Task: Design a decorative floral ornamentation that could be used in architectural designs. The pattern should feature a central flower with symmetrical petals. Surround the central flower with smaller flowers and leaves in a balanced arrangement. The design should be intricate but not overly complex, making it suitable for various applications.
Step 200:
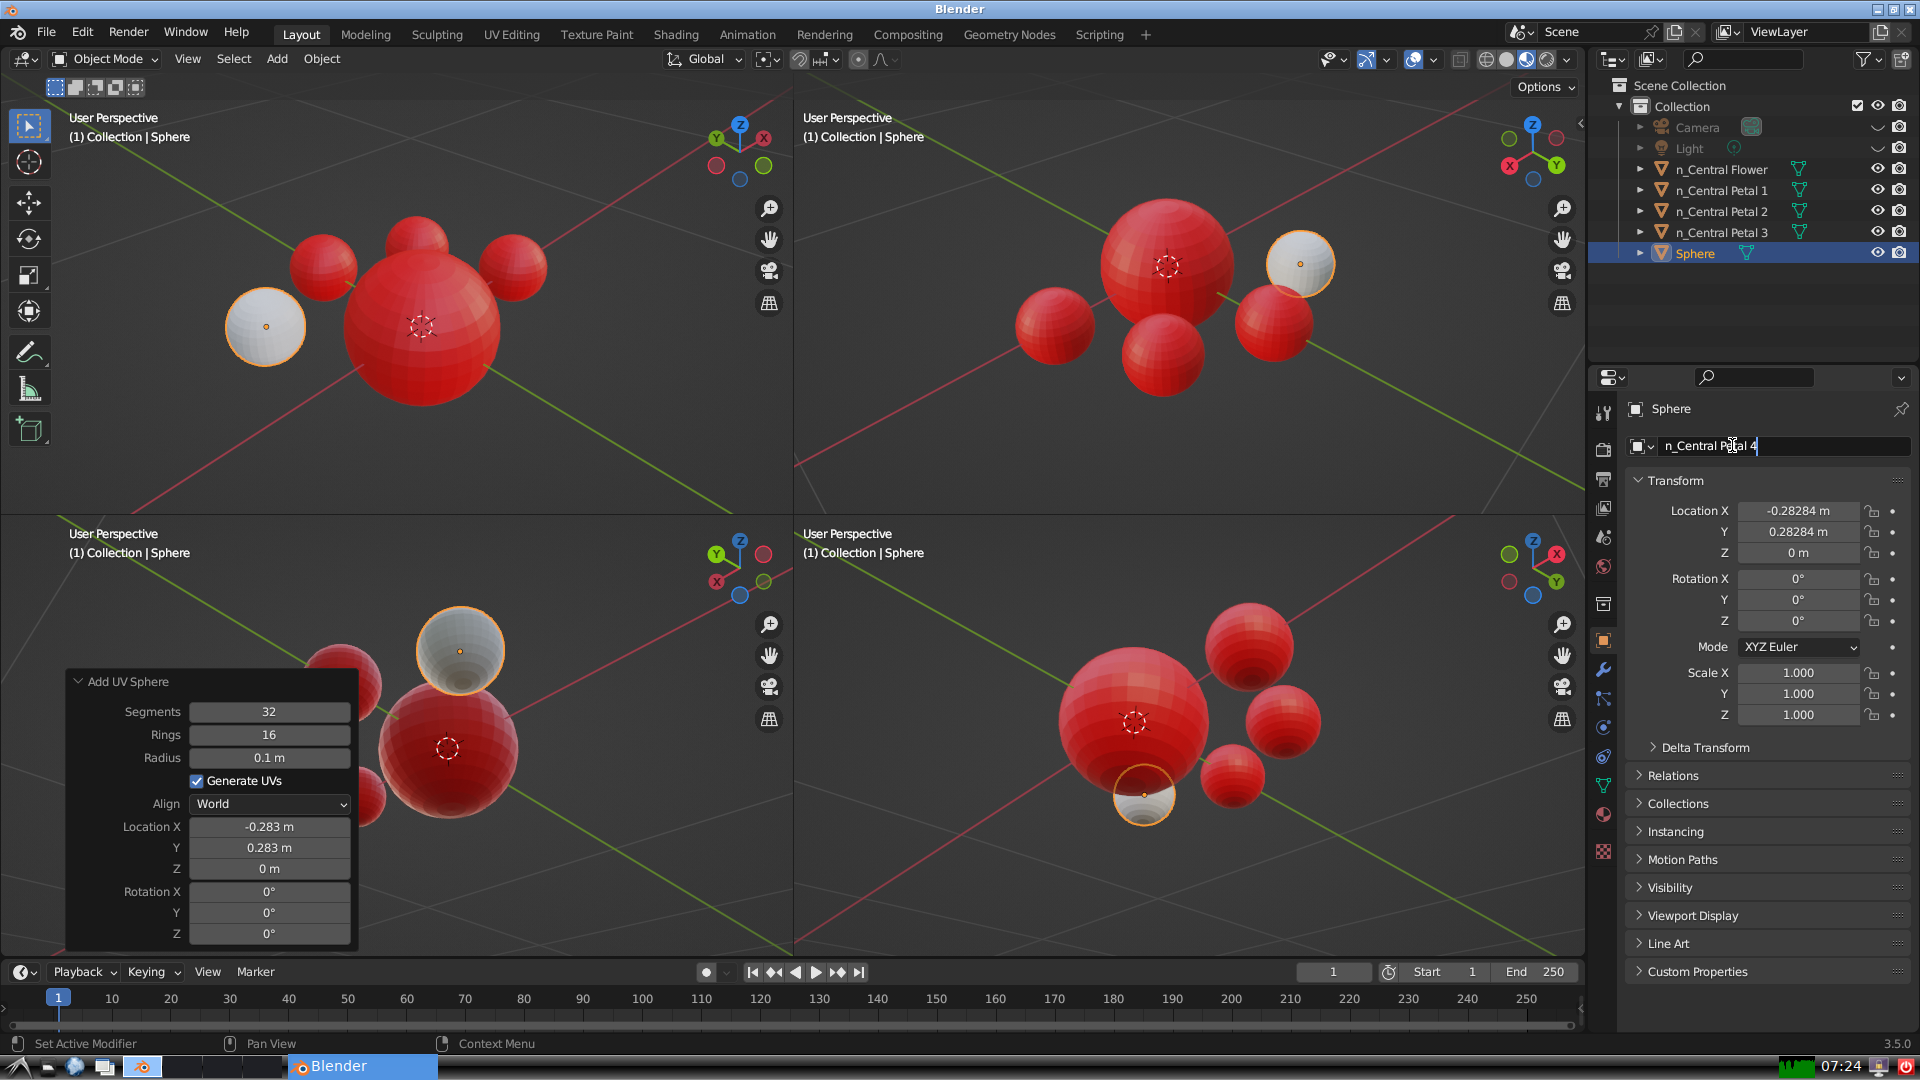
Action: {"key_press": ['Return']}